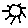
Label: sun